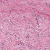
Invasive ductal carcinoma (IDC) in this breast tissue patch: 0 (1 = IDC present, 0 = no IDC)